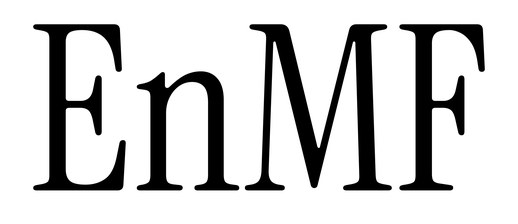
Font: InstrumentSerif-Regular